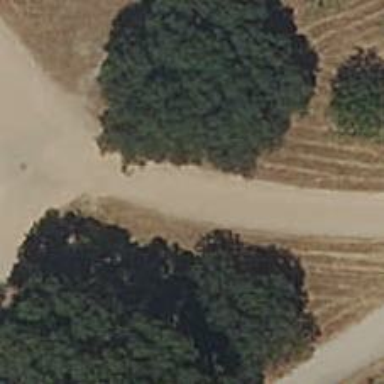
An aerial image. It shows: Compacted track road.